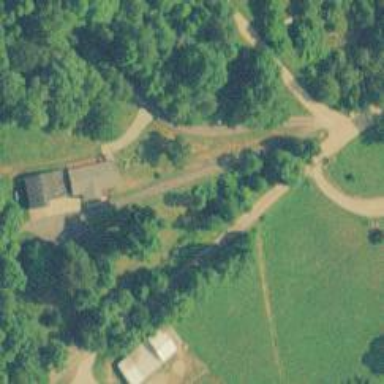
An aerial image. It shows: Driveway leading to service road.